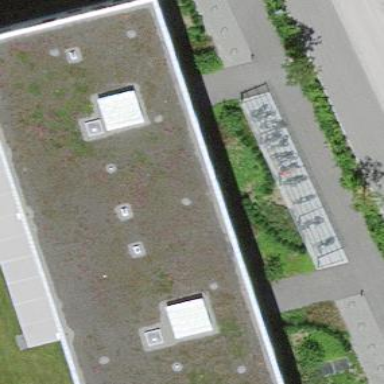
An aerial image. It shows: Building with flat roof.